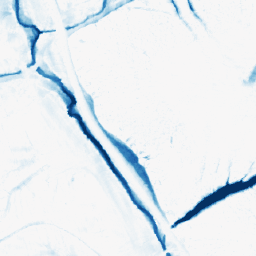
Category: morphological
Decomposition family: morphological_ellipse
Decomposition parameters: operation: closing
width: 20
height: 20
Upsampling method: area
Upsampling parameters: scale: 2
Upsampling scale: 2